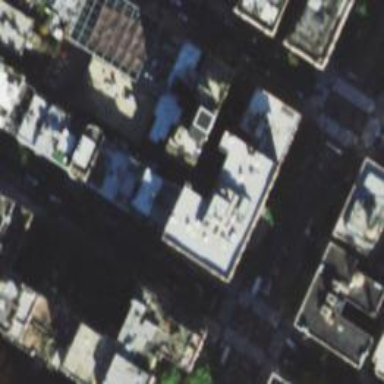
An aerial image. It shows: Image showing building with apartments.